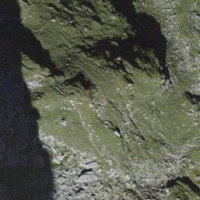
EUNIS habitat code: 23
Species observed at this site:
Parnassia palustris
Saxifraga aizoides